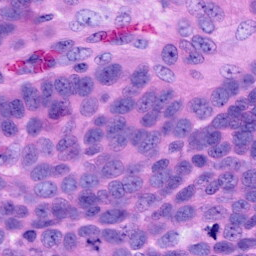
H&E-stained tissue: Ovarian